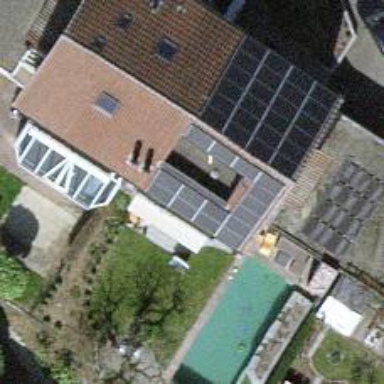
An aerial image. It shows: Solar power generator.